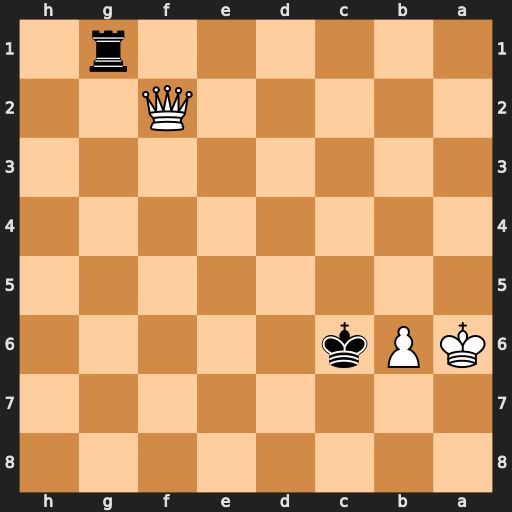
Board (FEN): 8/8/KPk5/8/8/8/5Q2/6r1
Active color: b
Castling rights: -
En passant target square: -
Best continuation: Ra1+ Qa2 Rxa2#